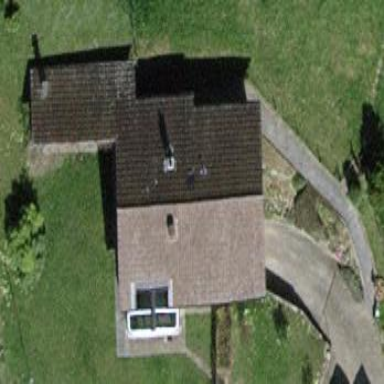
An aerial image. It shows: Simple house.